Field crop: maize
Growth stage: 1
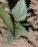
Species: datura